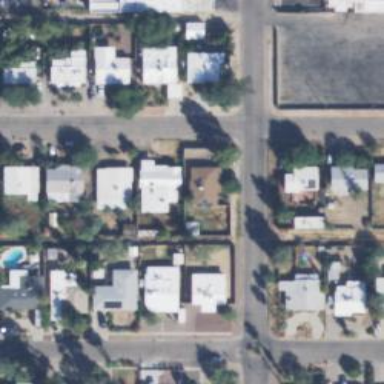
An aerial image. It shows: Alley classified as service road.